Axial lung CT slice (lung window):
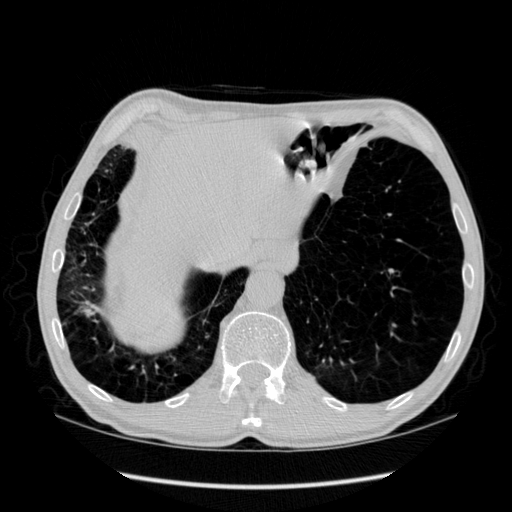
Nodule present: no